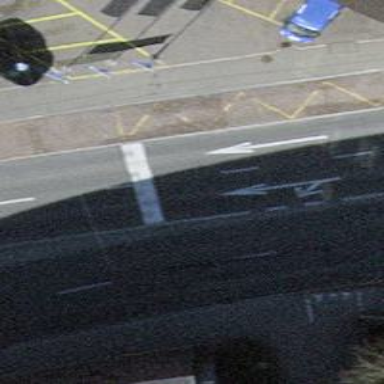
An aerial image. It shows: Bus stop for trolleybuses with designated stop position for public transport.